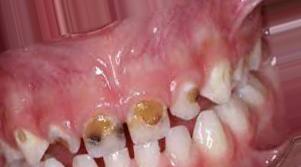
Condition: Caries